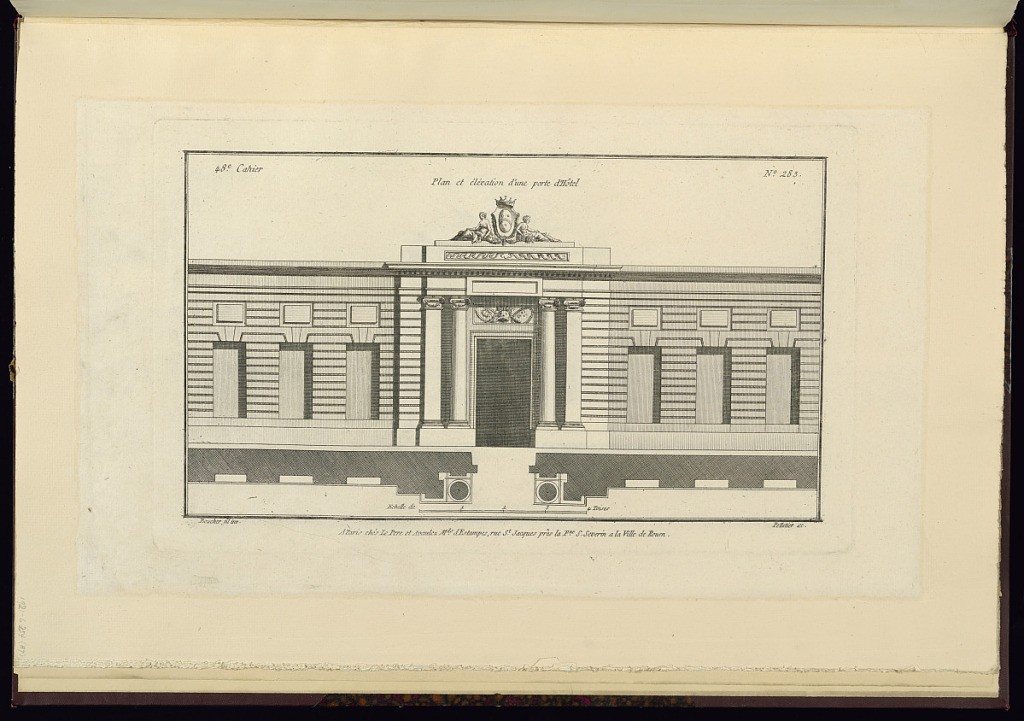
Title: Plan et élévation d'une porte d'Hôtel
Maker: Juste-François Boucher, French, 1736 – 1782
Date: ca. 1775
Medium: Engraving on off white laid paper
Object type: Print
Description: Plan and elevation of a mansion door. The doorway is decorated with garland-adorned ionic columns, an overdoor trophy with helmet and shields, and a figural group of two seated draped female figures on either side of a crowned coat of arms at the top. The plate is signed.